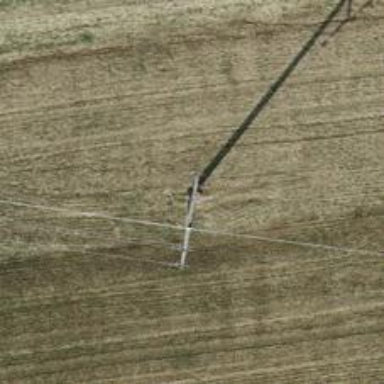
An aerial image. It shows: Concrete power pole.